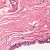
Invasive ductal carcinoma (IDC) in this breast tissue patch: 0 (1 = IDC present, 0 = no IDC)